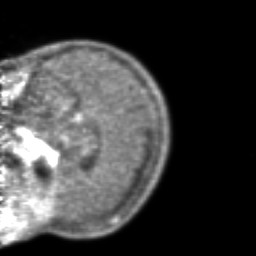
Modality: PET
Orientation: sagittal
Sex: female
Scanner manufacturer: ge